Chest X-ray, AP view. Patient: 40 years old, sex F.
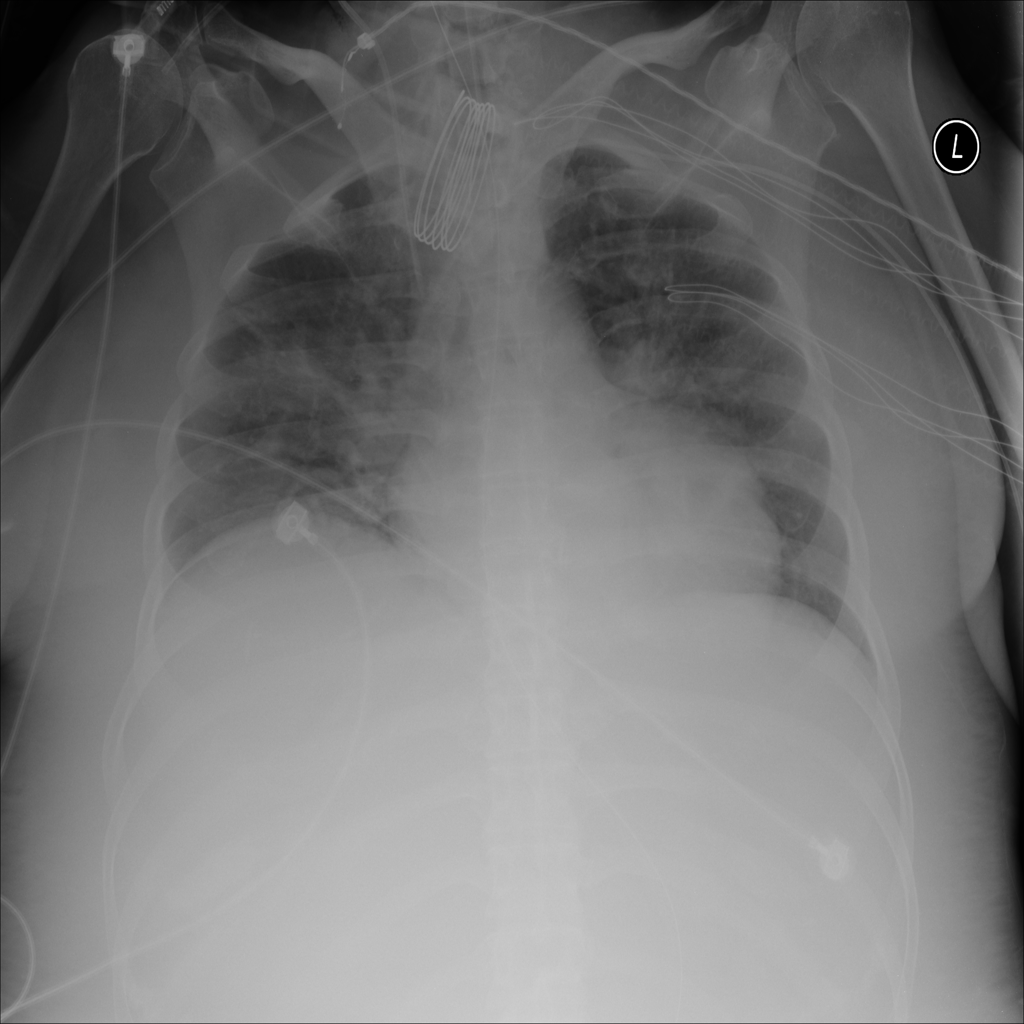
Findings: No Finding